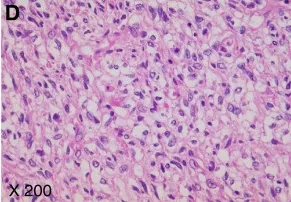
Tumor Pathology. Receptors were reduced compared to those at the primary surgery. Respectively).
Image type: pathology (h&e)